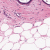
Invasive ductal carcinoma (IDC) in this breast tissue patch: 0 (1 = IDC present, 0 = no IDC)